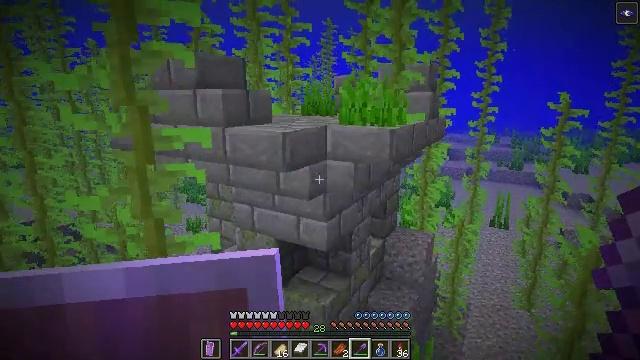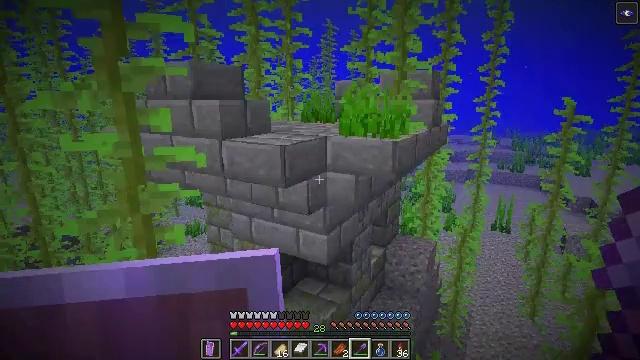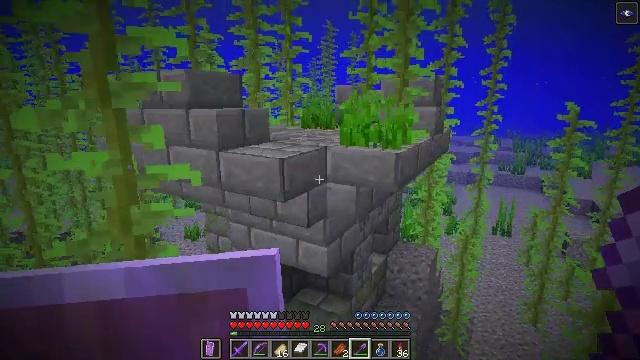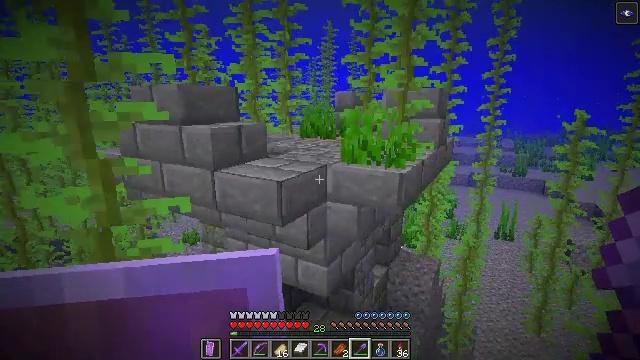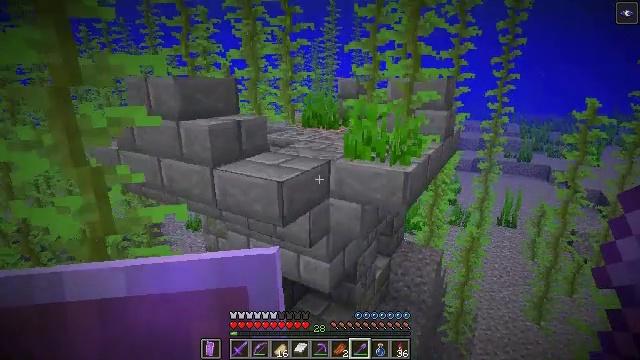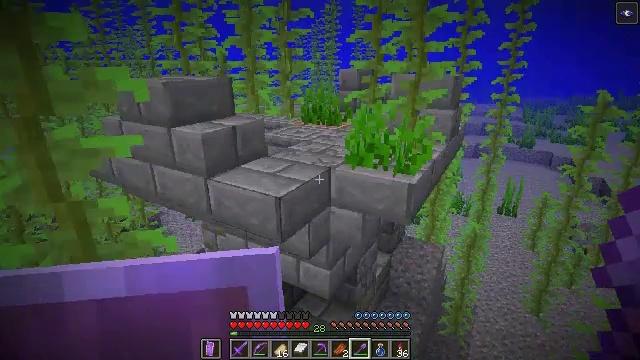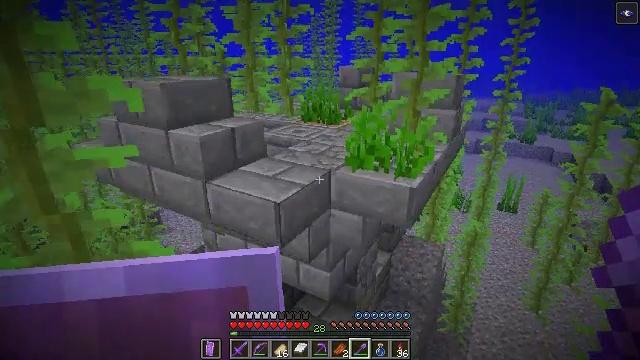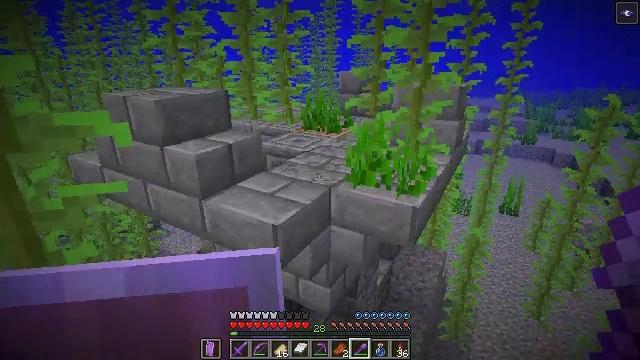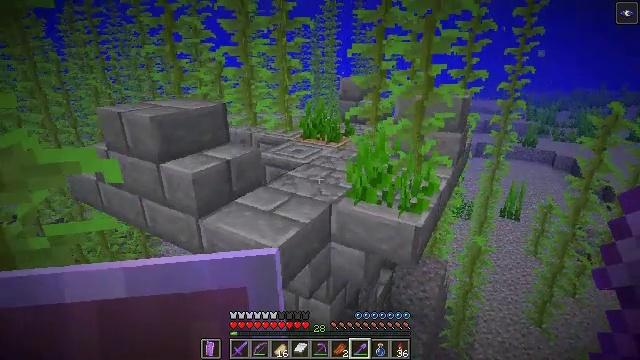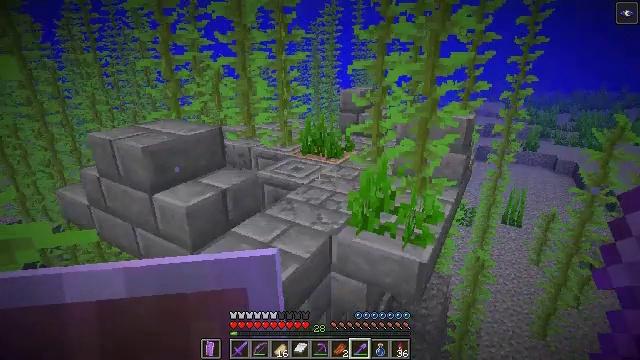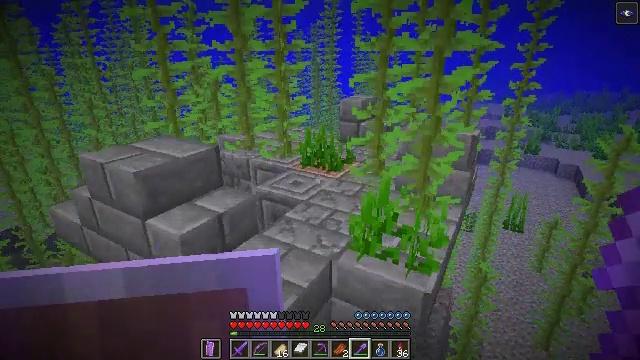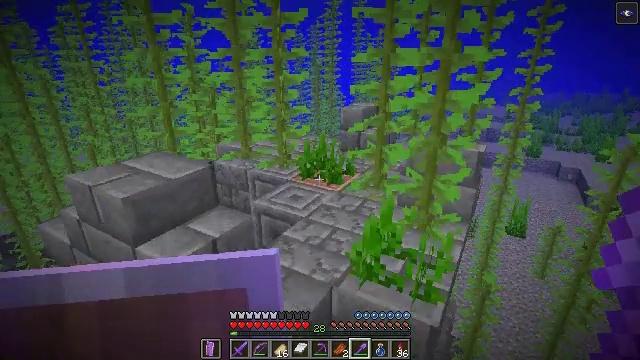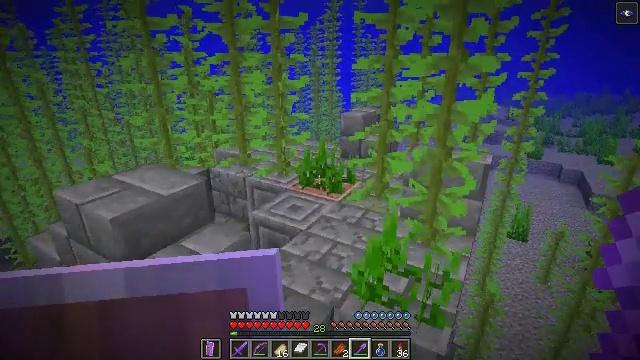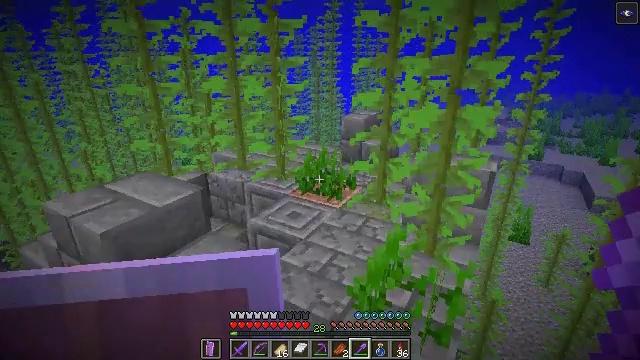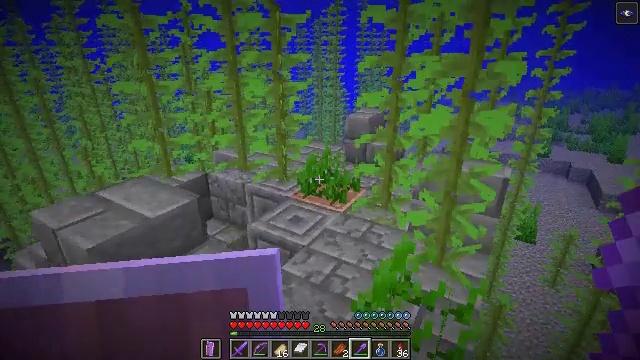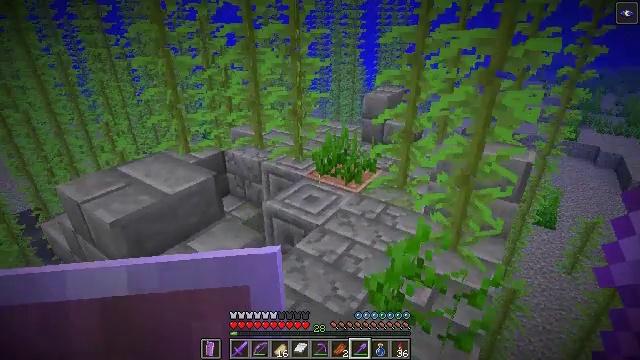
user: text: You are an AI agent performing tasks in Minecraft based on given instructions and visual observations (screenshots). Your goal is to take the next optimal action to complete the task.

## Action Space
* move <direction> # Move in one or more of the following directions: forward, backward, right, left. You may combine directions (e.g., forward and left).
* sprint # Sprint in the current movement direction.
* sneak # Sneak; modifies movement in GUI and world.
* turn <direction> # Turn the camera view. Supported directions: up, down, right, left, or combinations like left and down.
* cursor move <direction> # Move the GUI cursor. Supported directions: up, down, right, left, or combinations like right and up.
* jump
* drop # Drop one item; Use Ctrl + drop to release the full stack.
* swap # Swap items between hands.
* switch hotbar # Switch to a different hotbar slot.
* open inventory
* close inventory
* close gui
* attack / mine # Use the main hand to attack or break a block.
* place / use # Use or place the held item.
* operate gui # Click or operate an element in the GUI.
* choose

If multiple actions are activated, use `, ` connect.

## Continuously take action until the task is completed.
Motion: motion action
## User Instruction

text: Break the gravel block.
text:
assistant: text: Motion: move forward, jump
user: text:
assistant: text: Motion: move forward, jump
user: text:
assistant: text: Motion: move forward, jump
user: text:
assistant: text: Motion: move forward, turn down, jump
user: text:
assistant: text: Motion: move forward, turn down, jump
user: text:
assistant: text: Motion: move forward, turn down, jump
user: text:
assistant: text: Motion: move forward, jump
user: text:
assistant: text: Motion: move forward, jump
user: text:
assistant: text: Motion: move forward, jump
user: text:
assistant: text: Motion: move forward
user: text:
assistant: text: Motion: move forward
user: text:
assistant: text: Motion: move forward
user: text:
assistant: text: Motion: move forward
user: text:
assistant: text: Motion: move forward, turn down
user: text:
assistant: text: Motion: move forward, turn left and down
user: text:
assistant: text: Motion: move forward, turn left and down
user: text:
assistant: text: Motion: move forward, turn left and down
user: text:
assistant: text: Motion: move forward, turn left and down
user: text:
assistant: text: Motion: move forward, turn down
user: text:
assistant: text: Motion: move forward, turn left and down
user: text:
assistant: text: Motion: move forward, turn left and down
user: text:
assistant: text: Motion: move forward, turn down
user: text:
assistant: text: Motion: move forward, turn down
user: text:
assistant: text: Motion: move forward, turn down
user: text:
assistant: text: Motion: move forward
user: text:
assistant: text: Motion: move forward
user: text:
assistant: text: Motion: move forward, turn left and down
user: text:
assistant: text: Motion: move forward, turn left and down
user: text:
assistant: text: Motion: move forward, turn left and down
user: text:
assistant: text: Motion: move forward, turn left and down